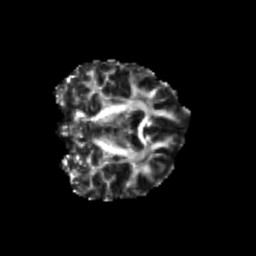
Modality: FA
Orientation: coronal
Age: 26
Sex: female
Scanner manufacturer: siemens
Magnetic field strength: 3 T
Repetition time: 3.5 s
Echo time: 0.104 s